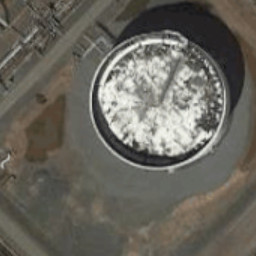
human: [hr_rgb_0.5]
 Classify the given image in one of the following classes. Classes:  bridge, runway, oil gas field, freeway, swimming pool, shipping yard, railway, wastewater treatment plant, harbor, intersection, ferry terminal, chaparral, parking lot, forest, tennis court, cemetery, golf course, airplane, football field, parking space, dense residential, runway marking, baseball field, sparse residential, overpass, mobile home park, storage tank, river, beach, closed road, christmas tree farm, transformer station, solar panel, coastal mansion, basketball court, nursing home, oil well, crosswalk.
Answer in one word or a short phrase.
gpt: storage tank